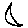
Label: moon